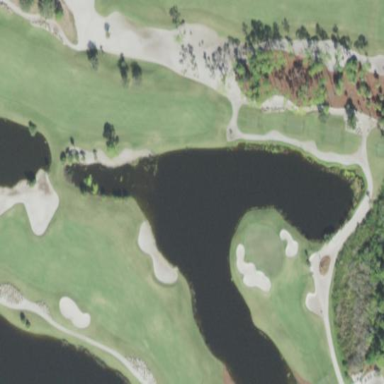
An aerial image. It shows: Golf bunker filled with sandy terrain.